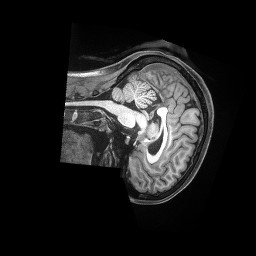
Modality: T1w
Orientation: sagittal
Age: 27
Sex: female
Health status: ill
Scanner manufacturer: siemens
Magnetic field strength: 3 T
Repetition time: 2.5 s
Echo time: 0.00181 s